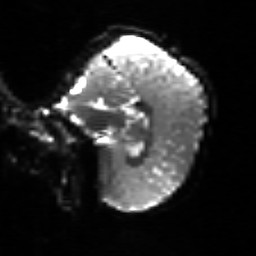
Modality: sbref
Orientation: sagittal
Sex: female
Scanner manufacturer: siemens
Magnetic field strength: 3 T
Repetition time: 5 s
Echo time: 0.071 s